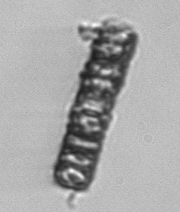
Label: Paralia_sulcata